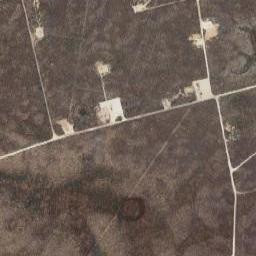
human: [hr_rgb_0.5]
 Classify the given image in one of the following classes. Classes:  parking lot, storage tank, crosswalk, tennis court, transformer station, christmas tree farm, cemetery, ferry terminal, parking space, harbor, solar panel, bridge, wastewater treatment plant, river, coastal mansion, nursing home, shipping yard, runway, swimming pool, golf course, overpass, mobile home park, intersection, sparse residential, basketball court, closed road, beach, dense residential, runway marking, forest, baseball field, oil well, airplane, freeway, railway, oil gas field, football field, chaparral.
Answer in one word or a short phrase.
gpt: oil gas field